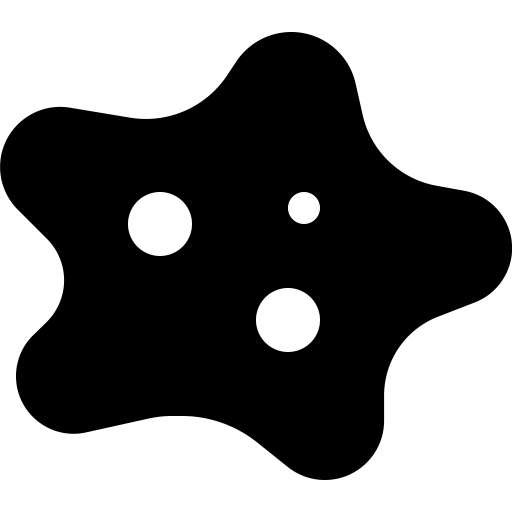
Tags: icon, FontAwesome, fa-icon, solid, disease